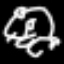
Label: frog